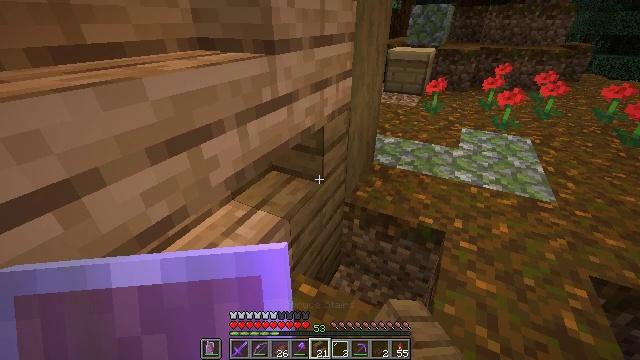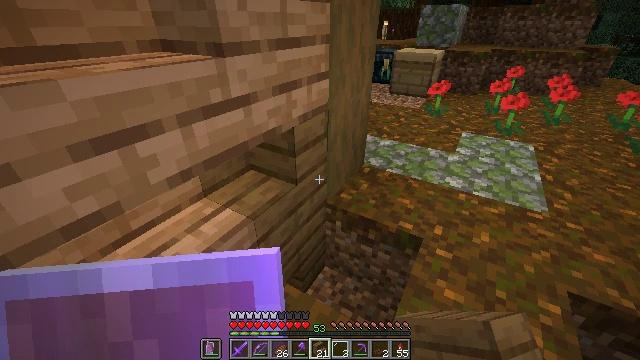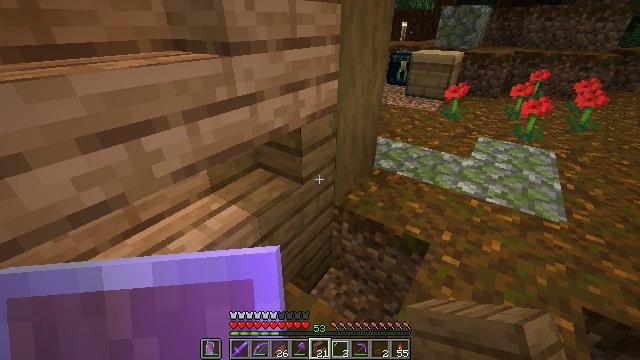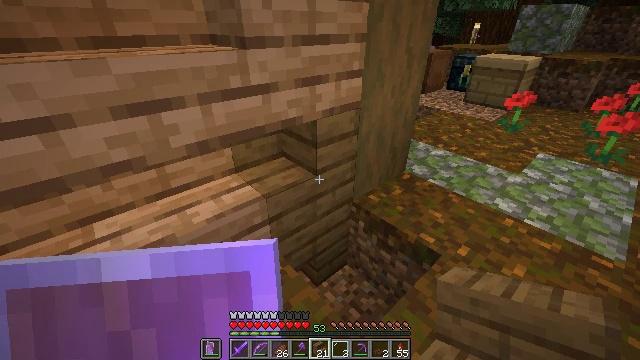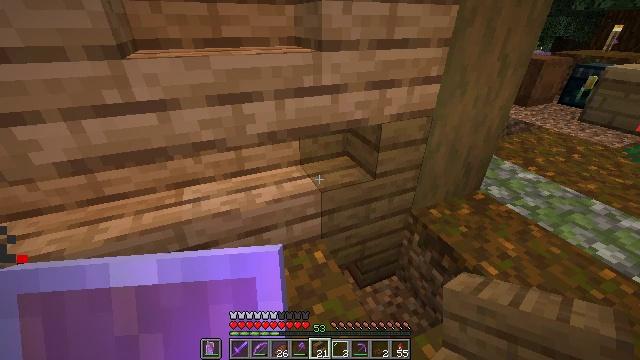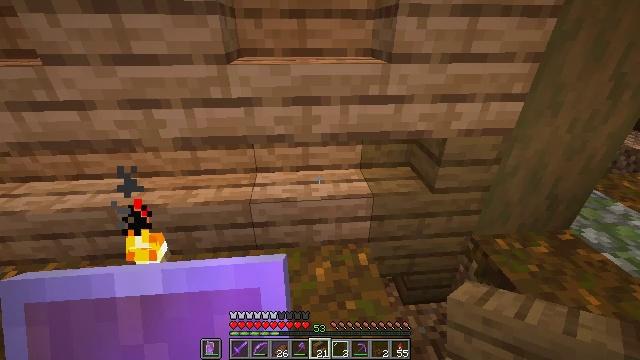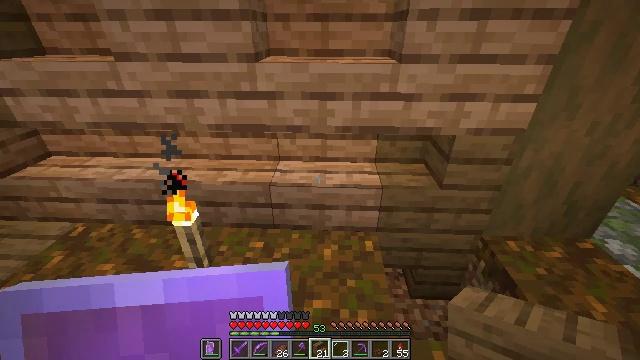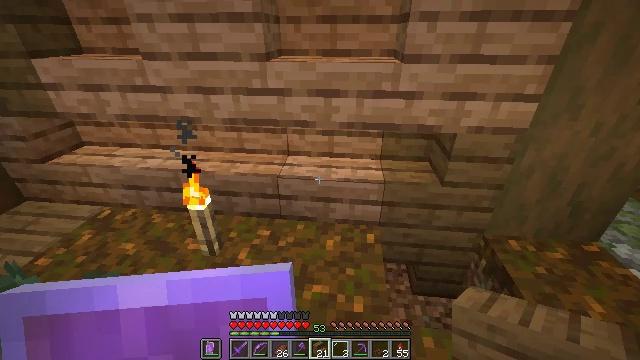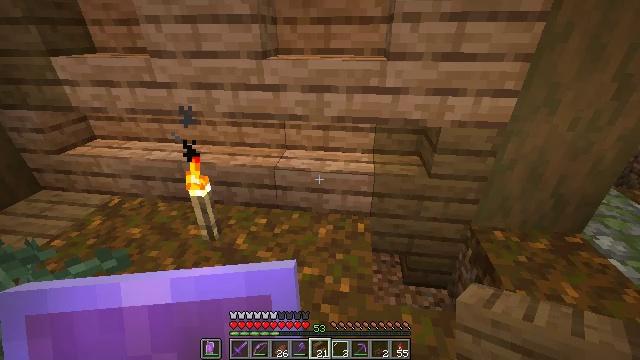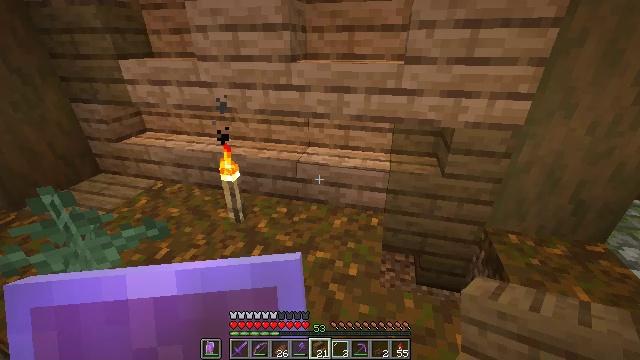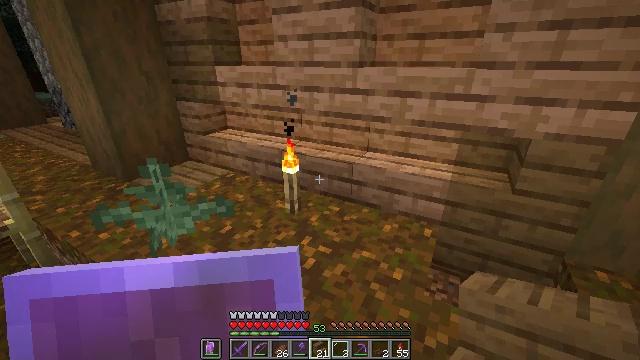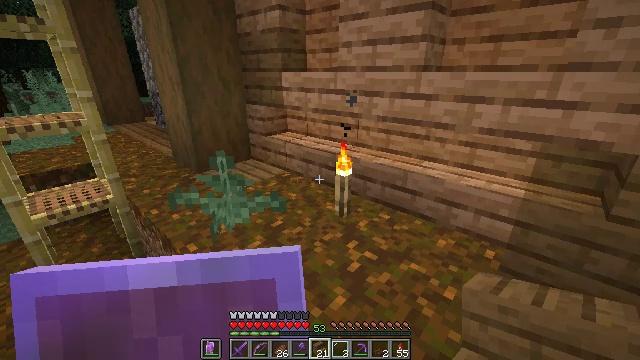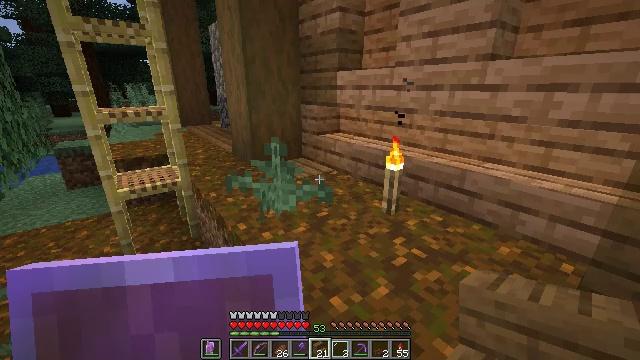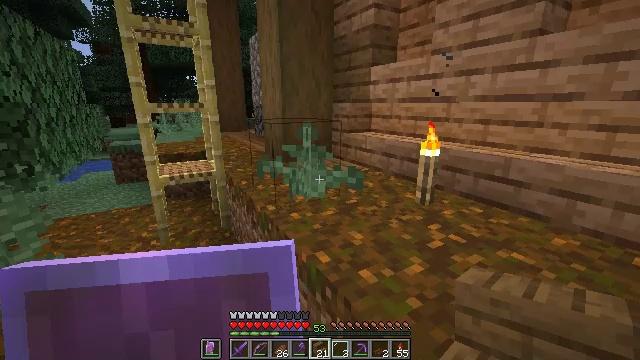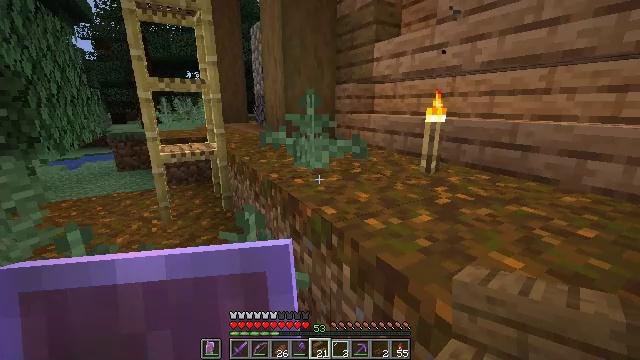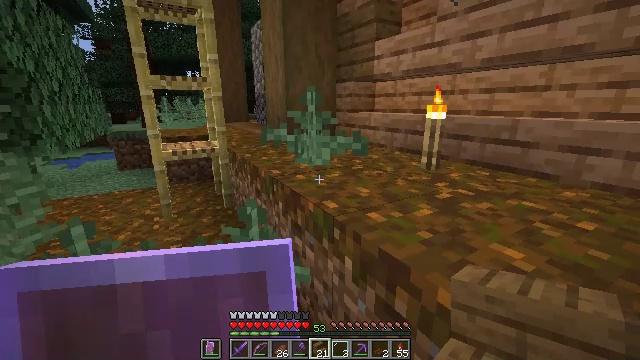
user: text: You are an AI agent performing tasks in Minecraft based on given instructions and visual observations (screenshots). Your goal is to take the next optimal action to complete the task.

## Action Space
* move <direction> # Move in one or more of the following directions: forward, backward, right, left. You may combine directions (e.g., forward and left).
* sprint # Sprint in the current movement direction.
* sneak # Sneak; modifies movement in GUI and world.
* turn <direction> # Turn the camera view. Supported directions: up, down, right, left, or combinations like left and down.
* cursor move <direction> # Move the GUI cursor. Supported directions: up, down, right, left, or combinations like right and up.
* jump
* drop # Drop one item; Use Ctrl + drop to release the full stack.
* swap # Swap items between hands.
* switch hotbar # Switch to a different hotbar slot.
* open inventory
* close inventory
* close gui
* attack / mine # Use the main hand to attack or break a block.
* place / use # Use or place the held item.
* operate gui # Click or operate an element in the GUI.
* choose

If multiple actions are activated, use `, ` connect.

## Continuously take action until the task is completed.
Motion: motion action
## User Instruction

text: Regularly mine jungle stairs for reusing.
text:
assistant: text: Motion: move right, turn left
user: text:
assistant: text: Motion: move right, turn left
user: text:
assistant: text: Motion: move back and move right, turn left
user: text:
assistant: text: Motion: move back and move right, turn left
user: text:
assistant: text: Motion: move back and move right, turn left and up
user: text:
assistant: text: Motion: move back and move right, turn left
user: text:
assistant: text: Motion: move back and move right, turn left
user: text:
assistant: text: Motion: move back and move right, turn left
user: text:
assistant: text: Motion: move back, turn left and up
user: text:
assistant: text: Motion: turn left and up
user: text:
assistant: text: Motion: turn left and up
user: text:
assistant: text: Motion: turn left and up
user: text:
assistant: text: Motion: turn left and up
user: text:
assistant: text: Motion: no_op
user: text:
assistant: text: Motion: no_op
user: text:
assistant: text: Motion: no_op
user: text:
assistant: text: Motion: no_op
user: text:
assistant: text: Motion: no_op
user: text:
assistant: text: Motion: no_op
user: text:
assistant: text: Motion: no_op
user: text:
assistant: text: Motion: no_op
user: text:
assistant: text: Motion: no_op
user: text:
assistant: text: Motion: turn up
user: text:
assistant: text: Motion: no_op
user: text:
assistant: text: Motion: move forward, turn right and up
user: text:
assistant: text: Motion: move forward, turn right and up
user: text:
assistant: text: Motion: move forward, turn right and up
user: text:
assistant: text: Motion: move forward, turn right and up
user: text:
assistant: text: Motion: move forward
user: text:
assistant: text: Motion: move forward, jump